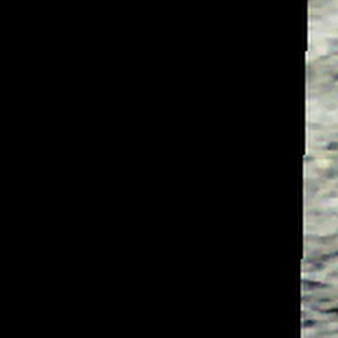
Label: other